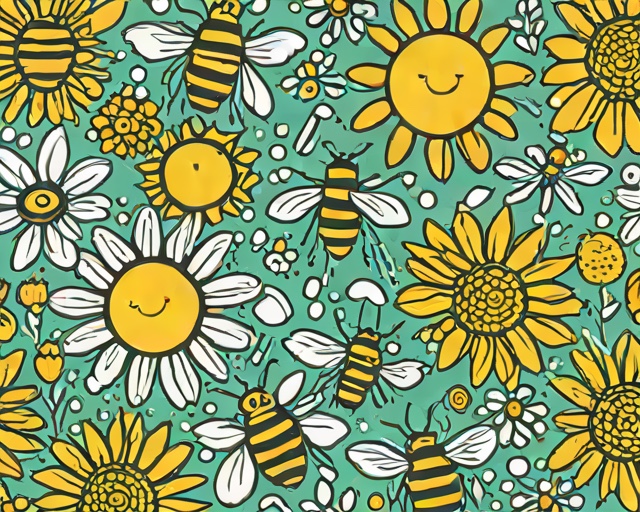
Category: Spring